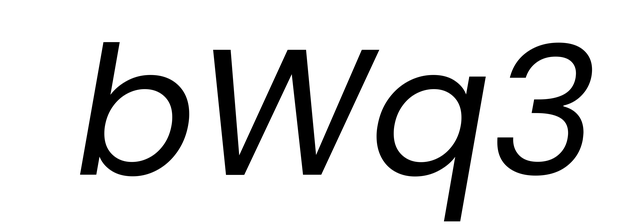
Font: Poppins-Italic